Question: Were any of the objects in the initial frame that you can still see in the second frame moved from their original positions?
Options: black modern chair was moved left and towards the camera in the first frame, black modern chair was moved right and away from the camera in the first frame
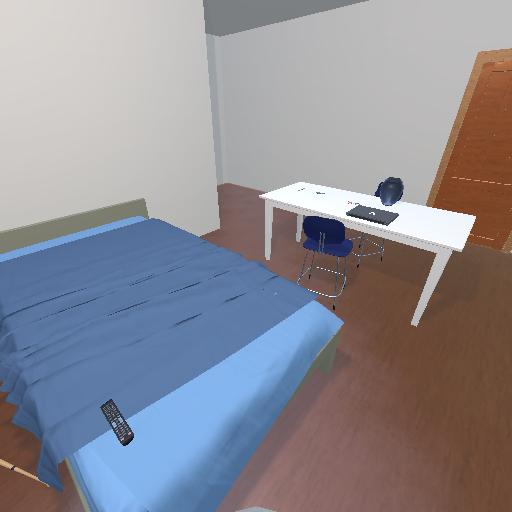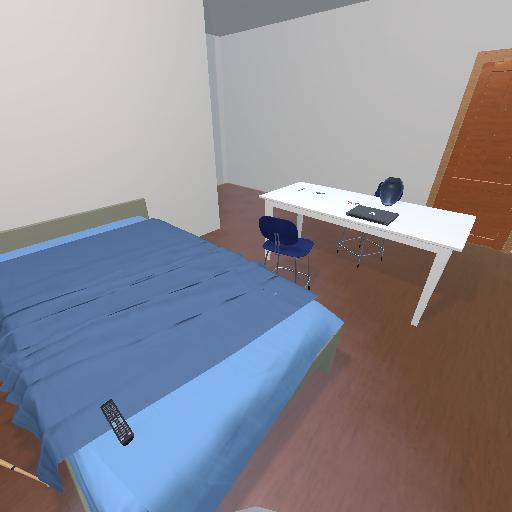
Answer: black modern chair was moved left and towards the camera in the first frame